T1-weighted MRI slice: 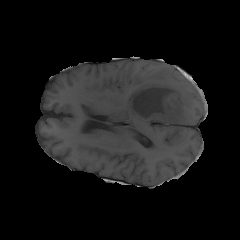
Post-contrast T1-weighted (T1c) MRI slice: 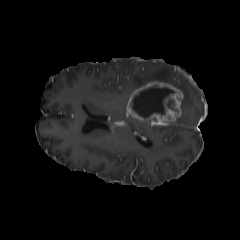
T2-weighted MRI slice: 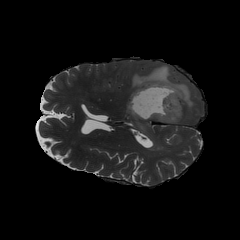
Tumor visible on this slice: yes